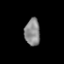
Tissue: prostate
Cell type: Epithelial cells
Senescence score: 0.3103
Nuclear area (px): 411
Mean DAPI intensity: 135.966